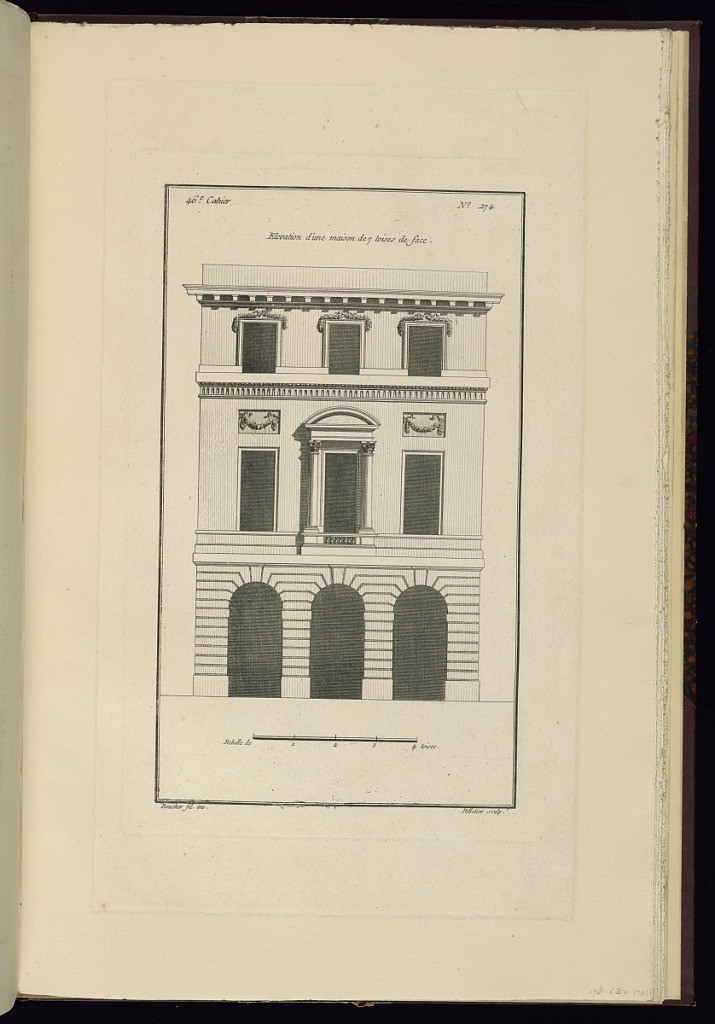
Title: Elevation d'une maison de 7 toises de face
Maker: Juste-François Boucher, French, 1736 – 1782
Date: ca. 1775
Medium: Engraving on off white laid paper
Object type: Print
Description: Elevation of a house of three floors decorated with garlands, columns with Corinthian capitals, and large stone masonry. The house is described as 7 toises; 1 toise is the equivalent of about 3.799 square meters. The plate is signed.